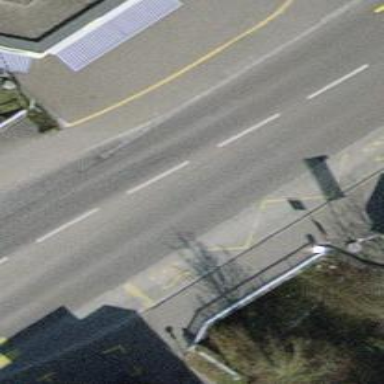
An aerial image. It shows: Secondary road bridge with asphalt surface and designated cycle lane.